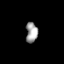
Tissue: prostate
Cell type: T cells
Senescence score: 0.3204
Nuclear area (px): 235
Mean DAPI intensity: 159.021